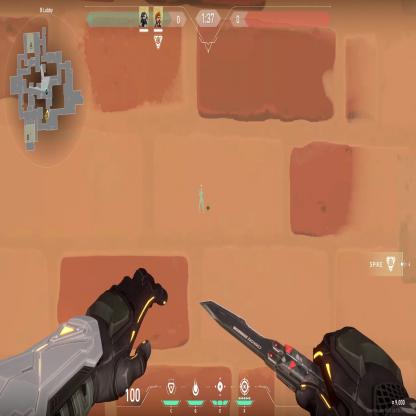
Label: teammate